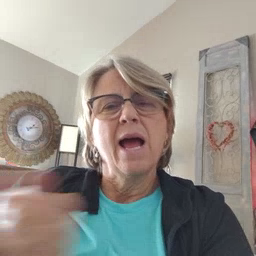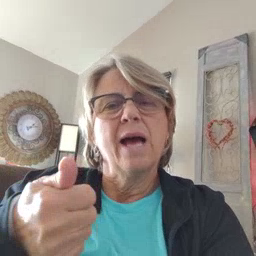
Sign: hide